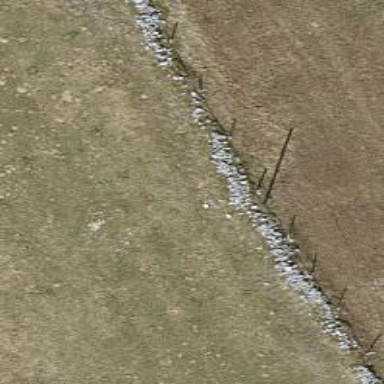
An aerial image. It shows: Dry stone wall barrier.